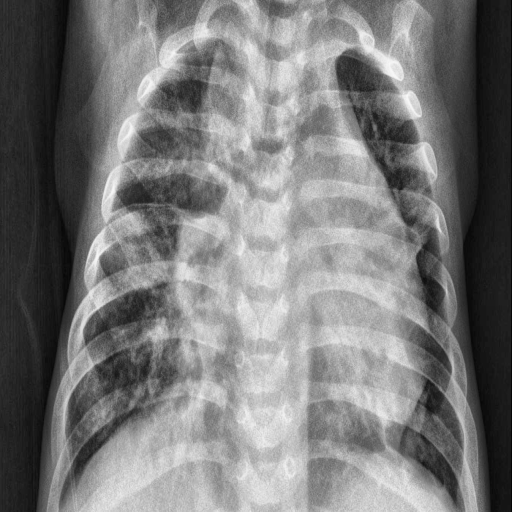
Finding: PNEUMONIA